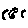
Label: moon